Question: I was asked this question in an interview. A table, trips, contains the following columns( customer_id, start_from, end_at, start_at_time, end_at_time), with data structured so that each trip is stored as a separate row and a part of the table looks like this: How would you find the list of all the customers who started yesterday from point A and ended yesterday at point P?
I provided solution using windowing functions that identified the list of all customers that started their day at A and then did an inner join of a list of these customers with the customers who ended their day at P( using the same windowing functions).
The solution I gave was this:
'''
SELECT a.customer_id
FROM
(SELECT a.customer_id
FROM
(SELECT customer_id,
start_from,
row_number() OVER (PARTITION BY customer_id
ORDER BY start_at_time ASC) AS rnk
FROM trips
WHERE to_date(start_at_time)= date_sub(CURRENT_DATE, 1) ) AS a
WHERE a.rnk=1
AND a.start_from='A' ) AS a
INNER JOIN
(SELECT a.customer_id
FROM
(SELECT customer_id,
end_at,
row_number() OVER (PARTITION BY customer_id
ORDER BY end_at_time DESC) AS rnk
FROM trips
WHERE to_date(end_at_time)= date_sub(CURRENT_DATE, 1) ) AS a
WHERE a.rnk=1
AND a.end_at='P' ) AS b ON a.customer_id=b.customer_id
'''
My interviewer said my solution was correct but there is a more efficient way to solve this problem. I've searching and trying to find a more efficient way but I could not find one so far. Can you suggest a more efficient way to solve this problem?
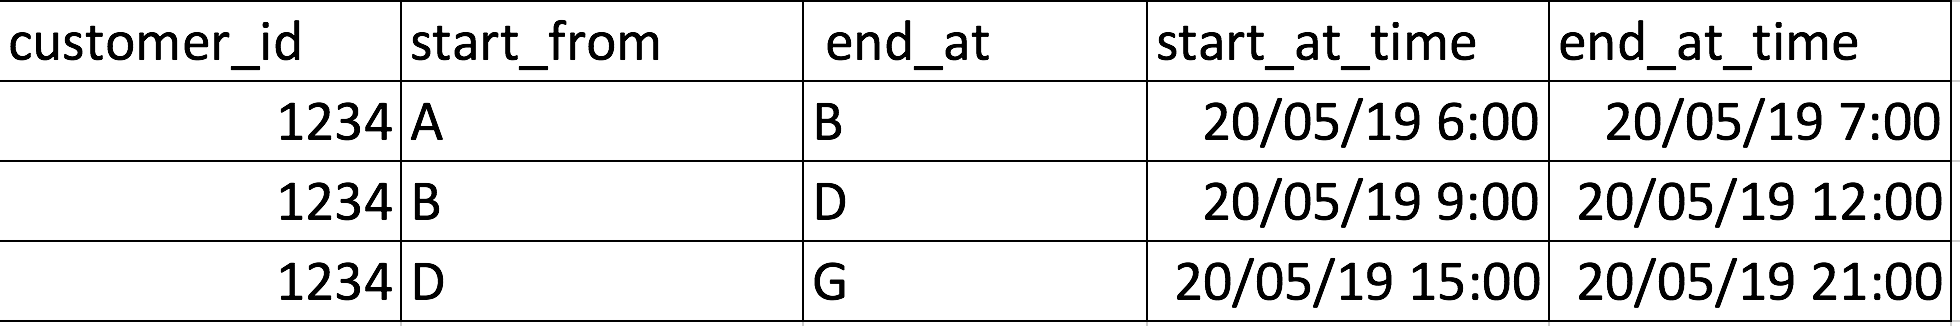
Answer: I might use 'first_value()' for this:
'''
select t.customer_id
from (select t.*,
first_value(start_from) over (partition by customer_id order by start_at_time) as first_start,
first_value(end_at) over (partition by customer_id order by start_at_time desc) as last_end
from t
where start_at_time >= date_sub(CURRENT_DATE, 1) and
start_at_time < CURRENT_DATE
) t
where first_start = start_from and -- just some filtering so select distinct is not needed
first_start = 'A' and
last_end = 'P';
'''
I should add that many databases support an equivalent function for aggregation, and I would use that instead.
This assumes that starts are not repeated. To be safe, you can add 'select distinct', but there is a performance hit for that.